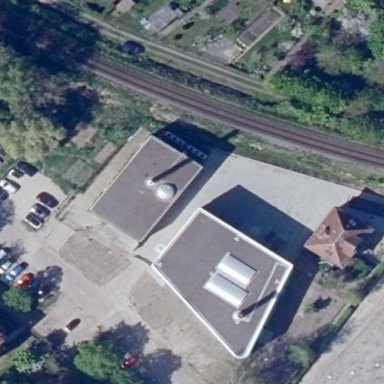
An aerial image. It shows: Industrial building.